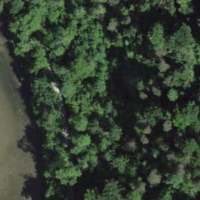
EUNIS habitat code: 53
Species observed at this site:
Euplagia quadripunctaria